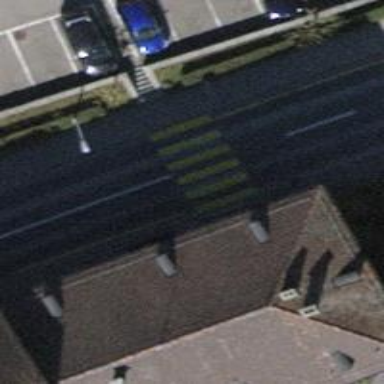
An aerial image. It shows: Marked crossing with zebra stripes on the road.